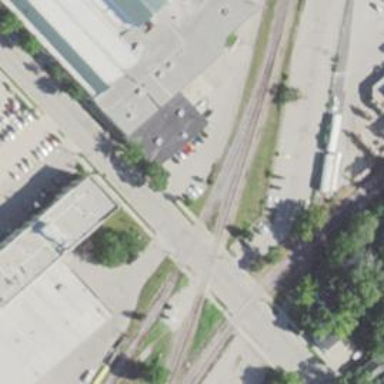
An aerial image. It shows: Crossing for the railway.